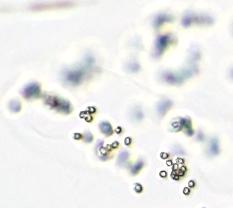
Label: Phaeocystis